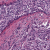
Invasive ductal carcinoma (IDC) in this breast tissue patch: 1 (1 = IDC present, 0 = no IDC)